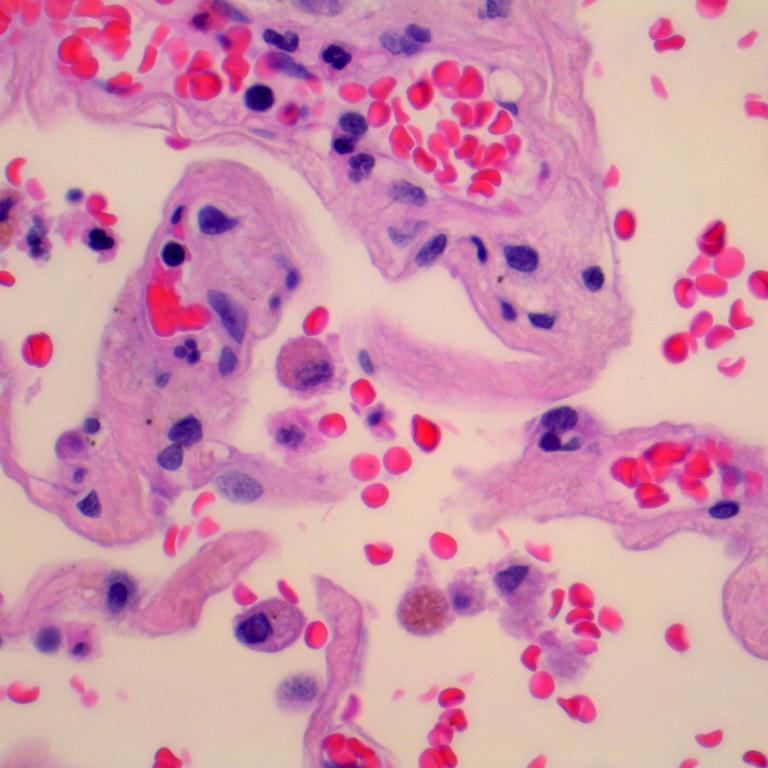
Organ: lung
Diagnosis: benign